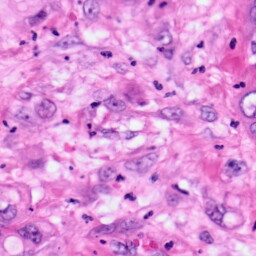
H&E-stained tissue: Pancreatic